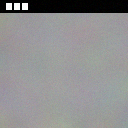
Screen state: on